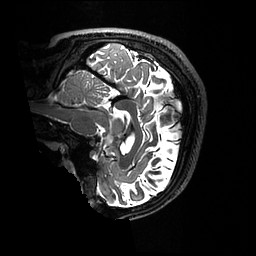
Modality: T2w
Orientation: sagittal
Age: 22
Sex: male
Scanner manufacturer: ge
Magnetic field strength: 3 T
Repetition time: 3.202 s
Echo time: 0.06663 s